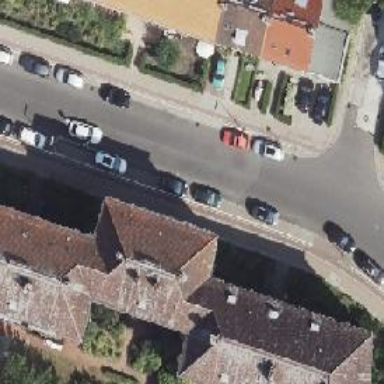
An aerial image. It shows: Cycleway with kerb separating it from parking lane on the left.